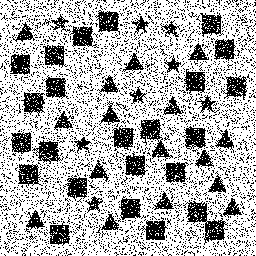
Squares: 24
Triangles: 16
Stars: 8
Total shapes: 48